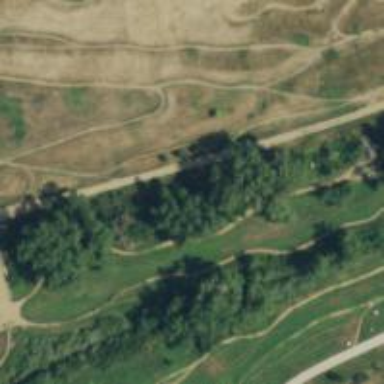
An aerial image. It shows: Cycling track designated as cycleway for leisure.